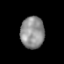
Tissue: prostate
Cell type: Myeloid cells
Senescence score: 0.3528
Nuclear area (px): 740
Mean DAPI intensity: 143.911